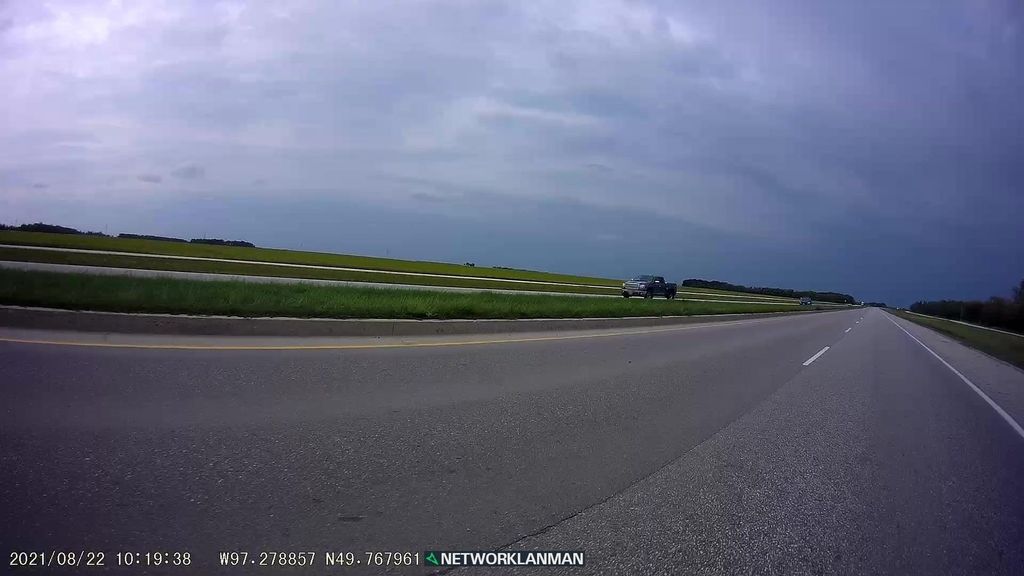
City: winnipeg